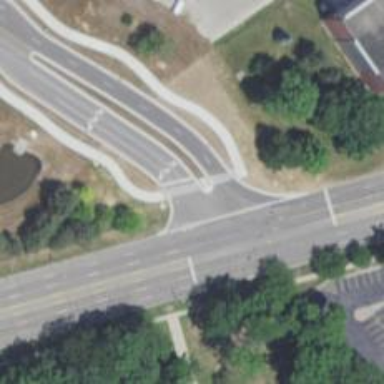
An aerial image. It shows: Unmarked crossing on footway.